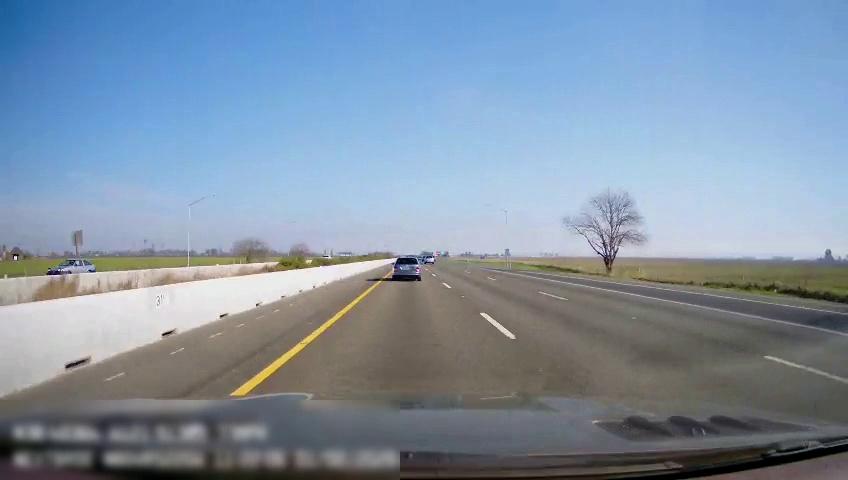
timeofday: Day
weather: Sunny
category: Drivable Space
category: Vehicles | Car
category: Vehicles | Car
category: Vehicles | Car
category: Vehicles | Car
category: Lanes | Current Lane
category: Lanes | Alternate Lane
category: Lanes | Current Lane
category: Lanes | Alternate Lane
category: Lanes | Alternate Lane
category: Lanes | Alternate Lane